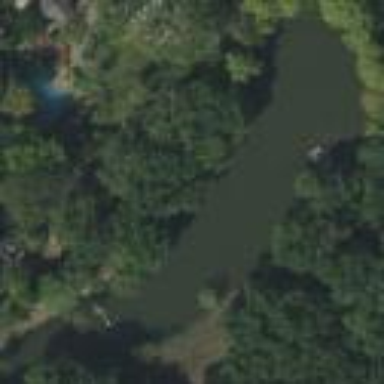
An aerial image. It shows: Pond with natural water.